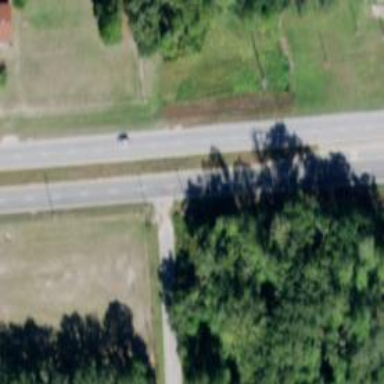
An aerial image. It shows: Asphalt dual carriageway at the trunk highway level.